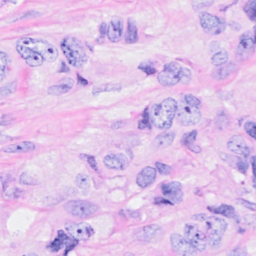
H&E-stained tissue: Breast